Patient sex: M
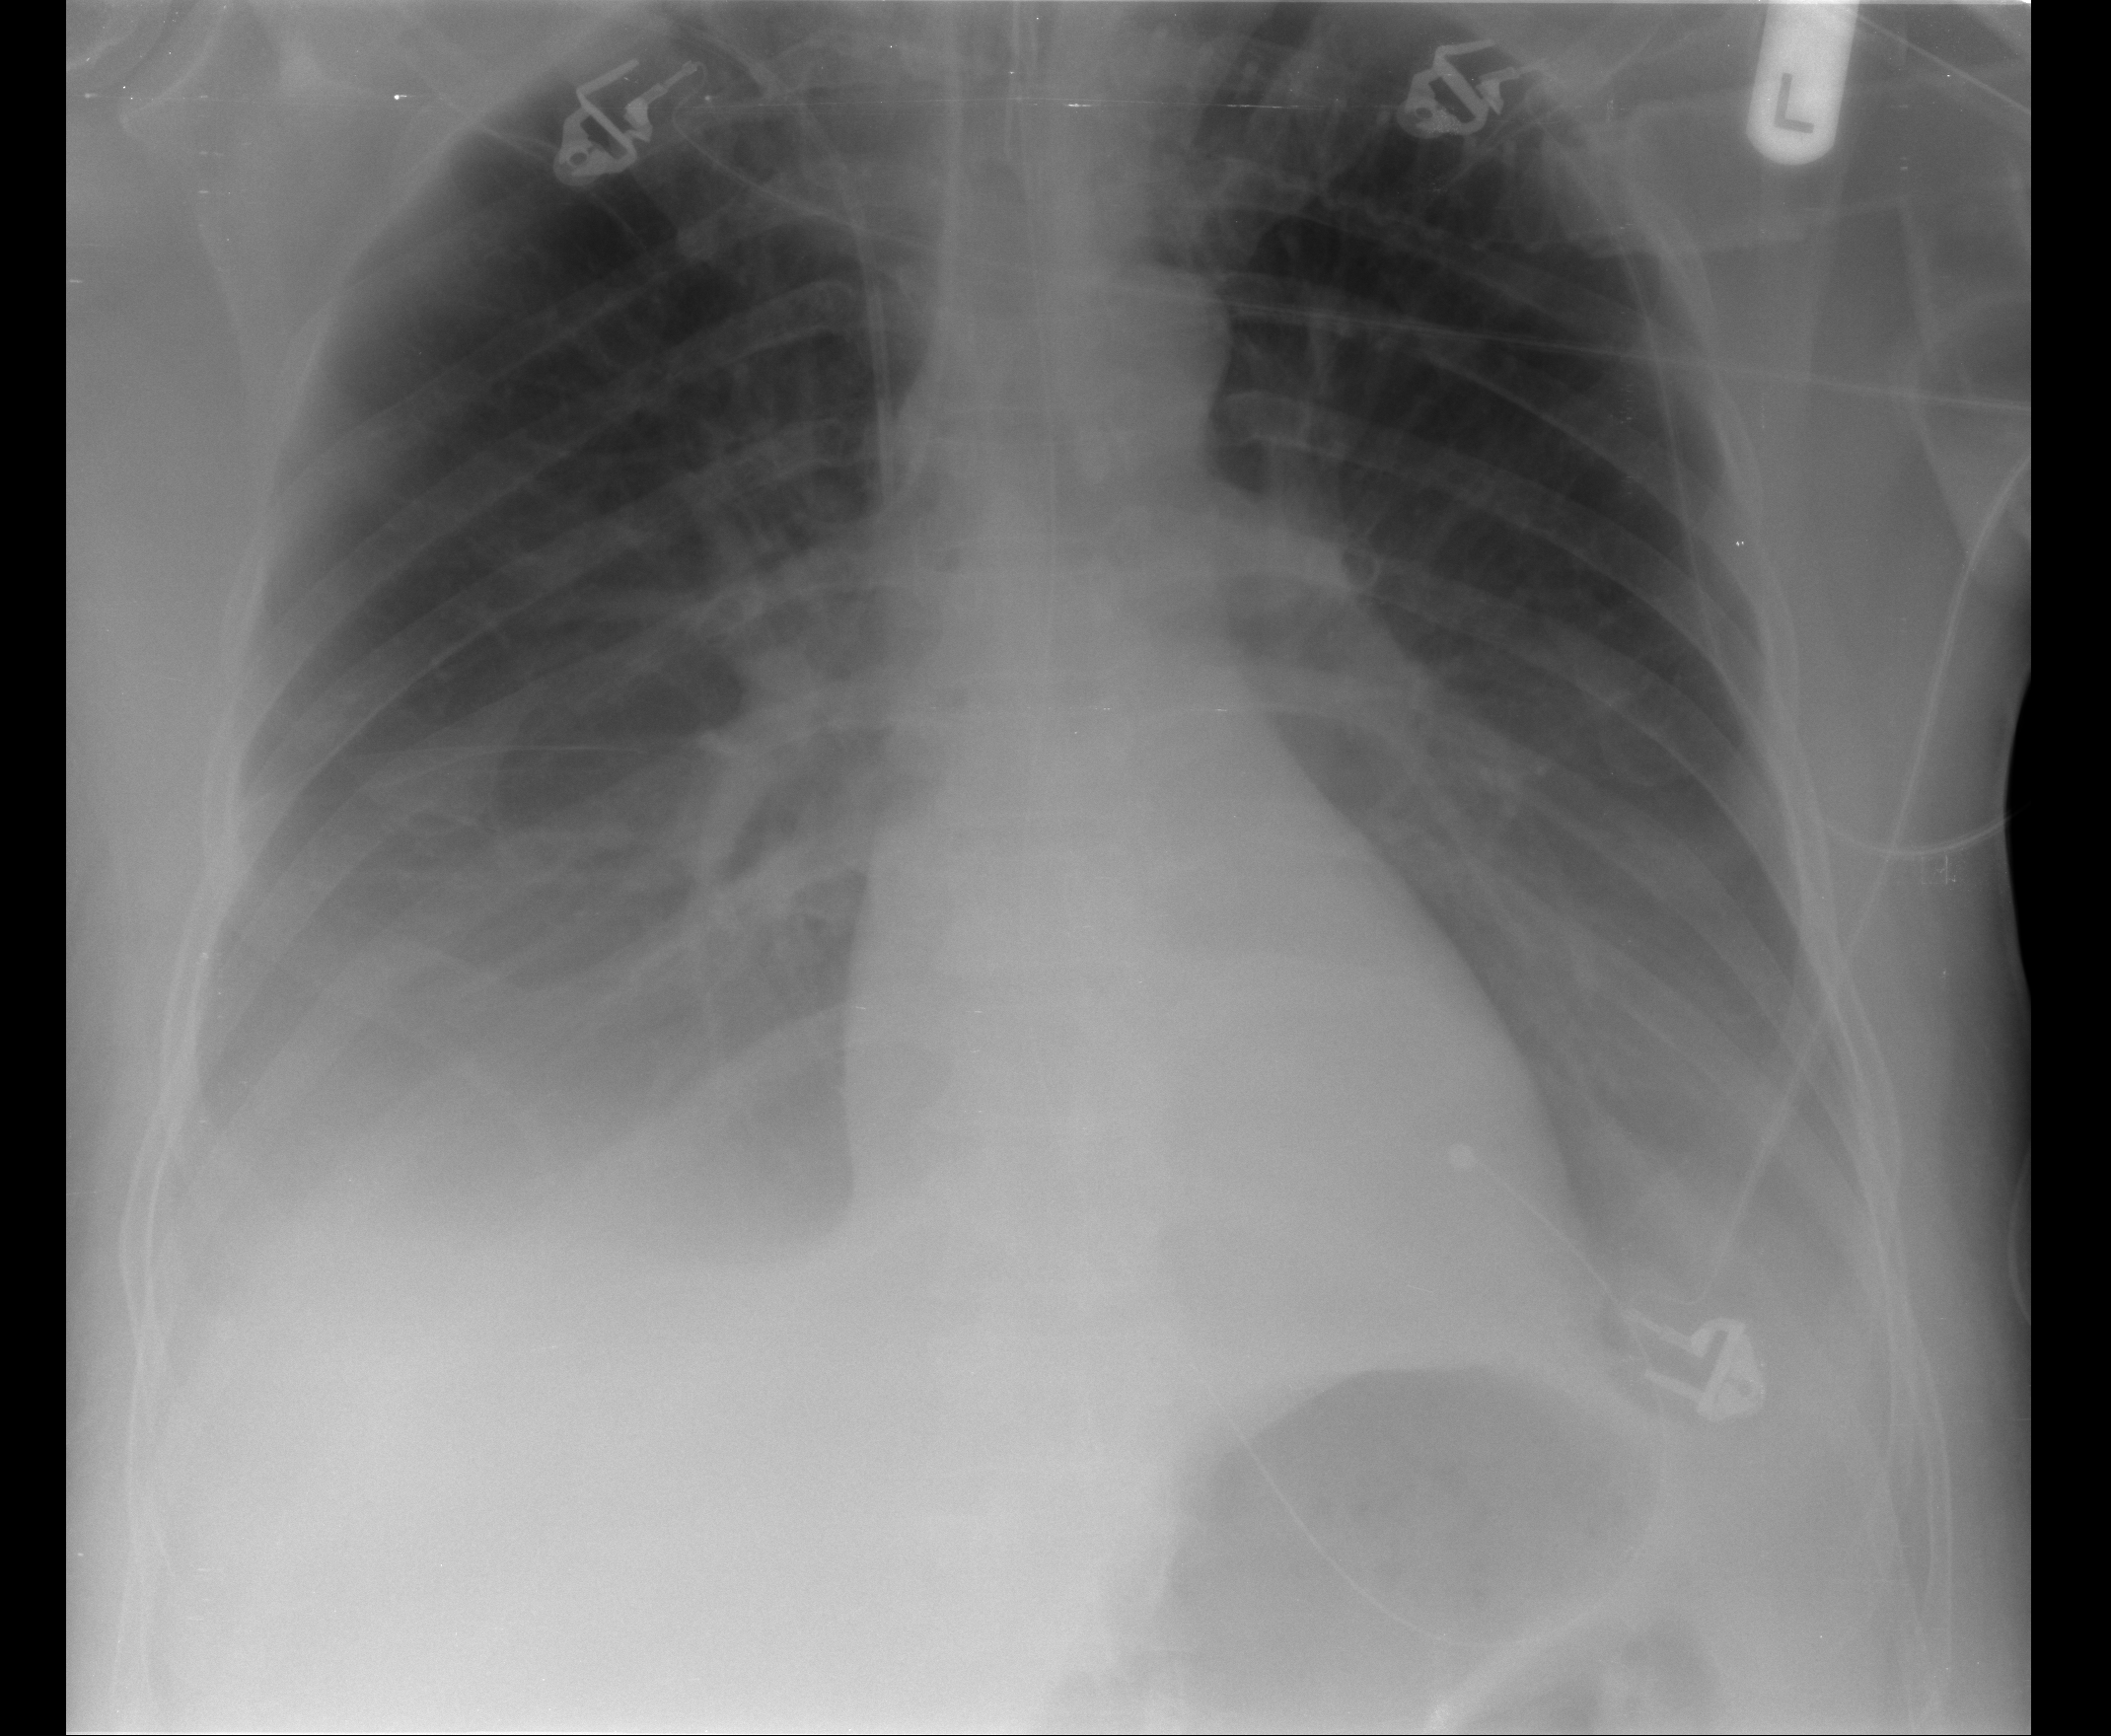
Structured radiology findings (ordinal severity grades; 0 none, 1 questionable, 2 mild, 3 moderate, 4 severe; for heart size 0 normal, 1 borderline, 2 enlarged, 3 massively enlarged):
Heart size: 0
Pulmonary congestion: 1
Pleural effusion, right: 2
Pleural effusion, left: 2
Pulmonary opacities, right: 0
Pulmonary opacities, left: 0
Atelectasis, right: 2
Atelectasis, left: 2